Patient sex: M
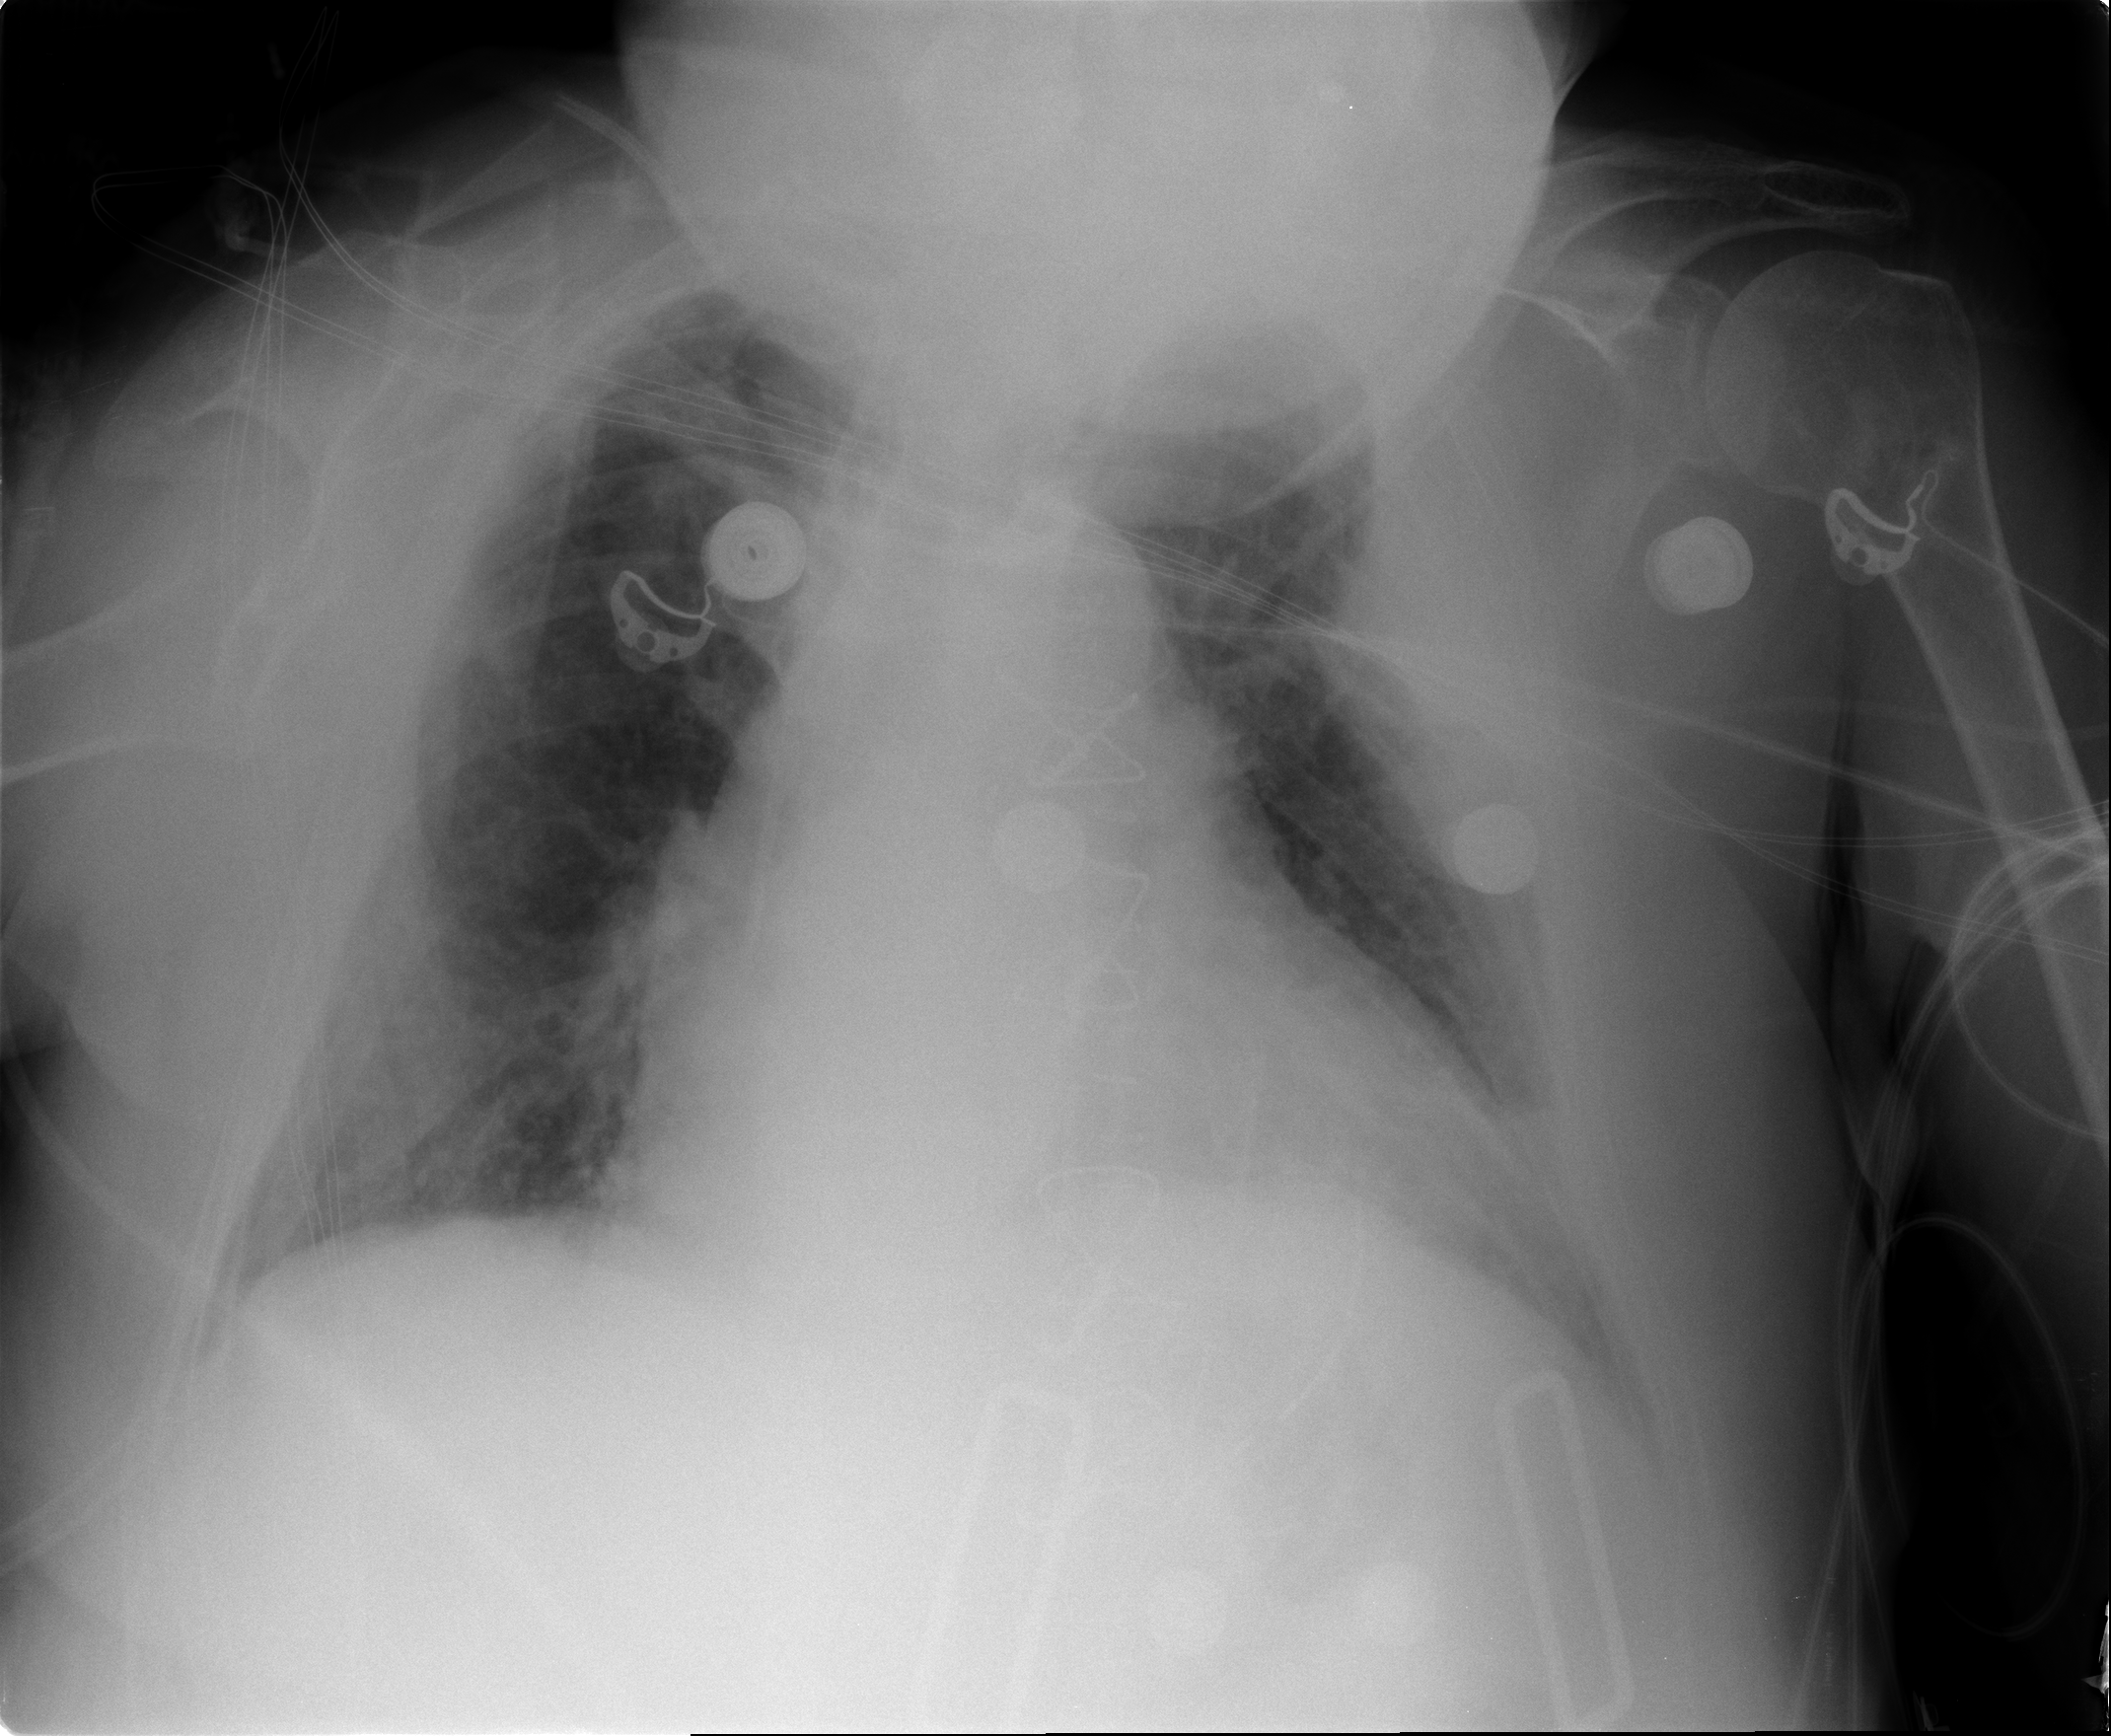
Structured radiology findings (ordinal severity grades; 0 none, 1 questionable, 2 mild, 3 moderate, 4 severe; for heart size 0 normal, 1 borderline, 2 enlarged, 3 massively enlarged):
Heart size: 2
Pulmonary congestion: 2
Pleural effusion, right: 0
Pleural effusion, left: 2
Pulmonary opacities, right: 2
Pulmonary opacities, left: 2
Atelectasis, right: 2
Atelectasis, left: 2